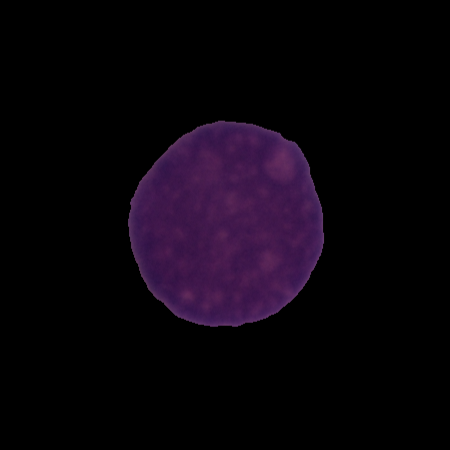
Label: cancer